Question: I am not able to see the graph icon on the Neo4J browser launched from the Desktop application. Does anyone know how to get that button?

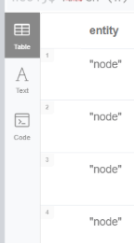
Answer: The graph icon is not visible if you return the tabular data like you just return a few fields of a node. It's only visible when you return a graph(Nodes/Relationships) in your query. From your screenshot looks like you are returning text '"node"' instead of 'node', Please check your query and make sure you are returning nodes.